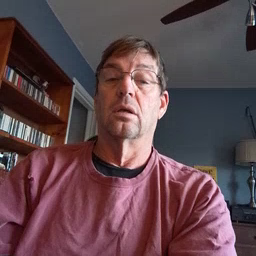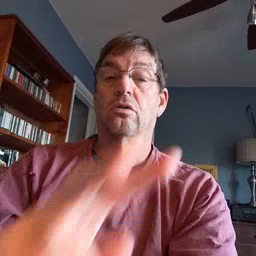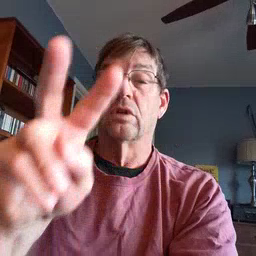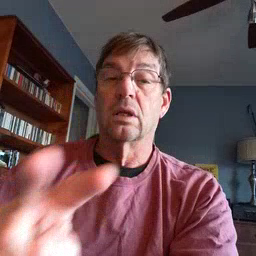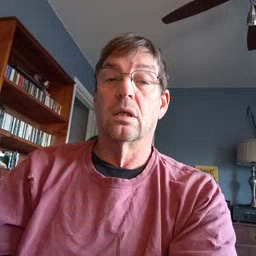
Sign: read